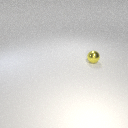
small yellow metal sphere